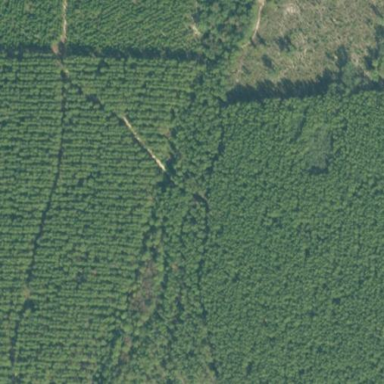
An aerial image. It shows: Forest dominated by needle-leaved trees.